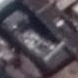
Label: civil